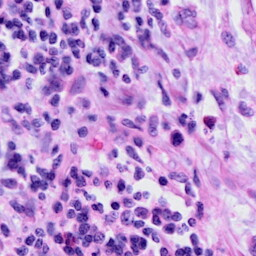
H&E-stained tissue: Cervix